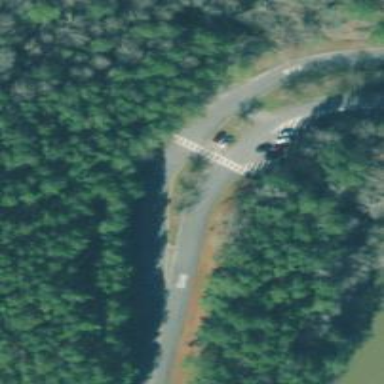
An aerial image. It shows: Uncontrolled road crossing.